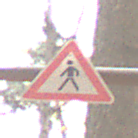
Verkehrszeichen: FussgaengerRechts
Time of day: MorningAfternoon
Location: Outdoor (Nature)
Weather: Overcast
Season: Autumn
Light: Natural